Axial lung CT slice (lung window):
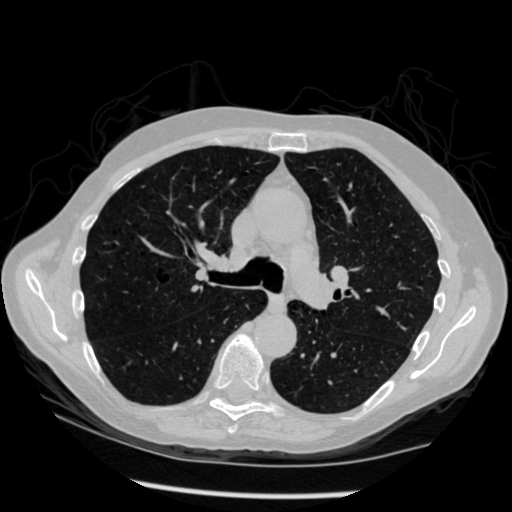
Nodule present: no